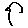
Label: bird